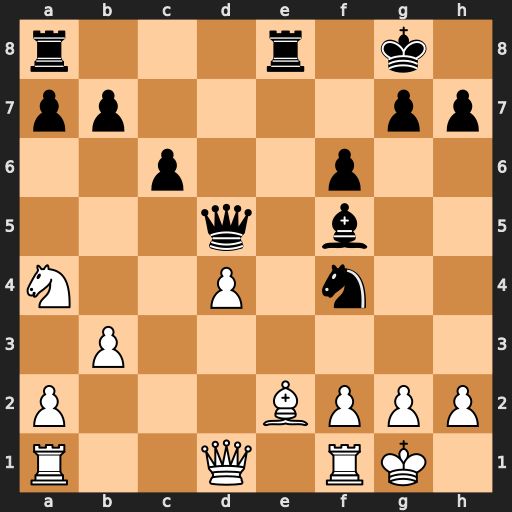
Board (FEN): r3r1k1/pp4pp/2p2p2/3q1b2/N2P1n2/1P6/P3BPPP/R2Q1RK1
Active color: w
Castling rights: -
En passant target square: -
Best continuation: Bc4 Qxc4 bxc4